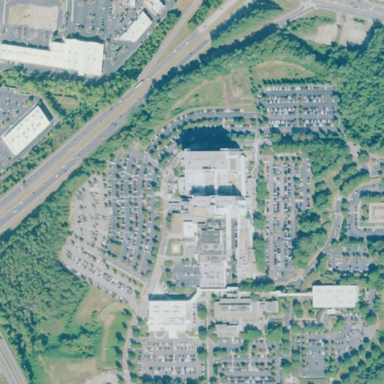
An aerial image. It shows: Hospital providing healthcare services.